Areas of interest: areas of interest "Business office"
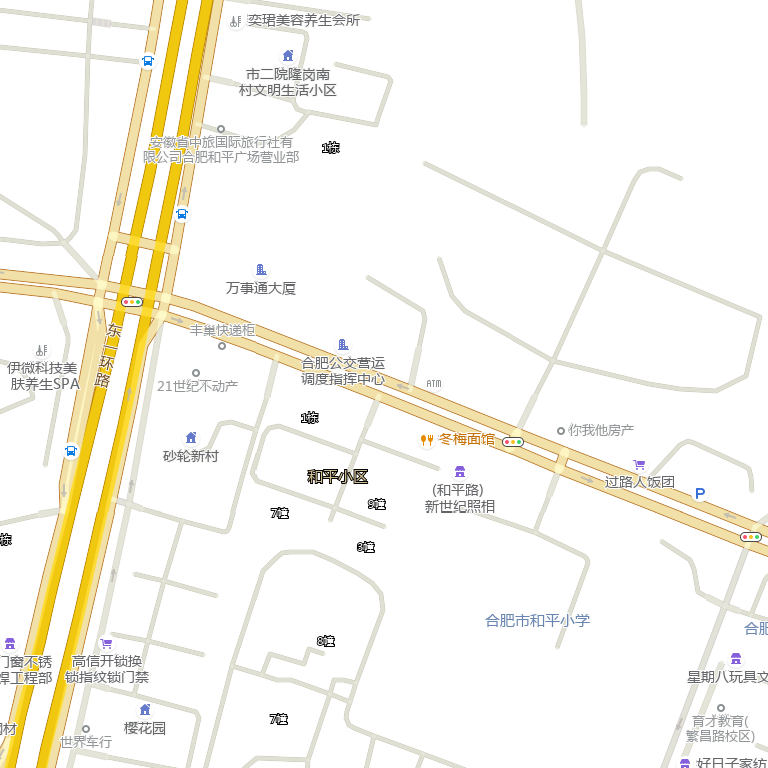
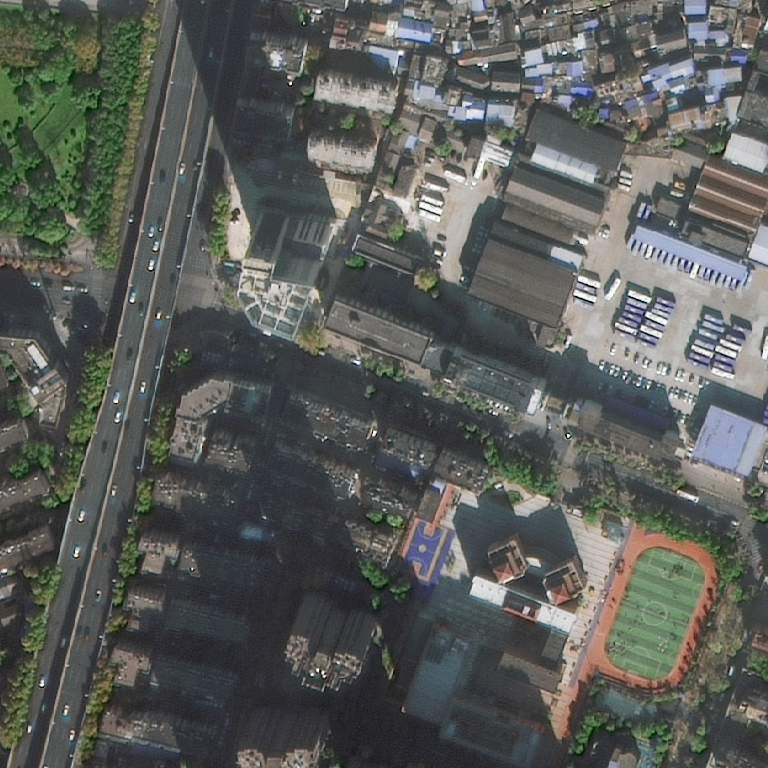